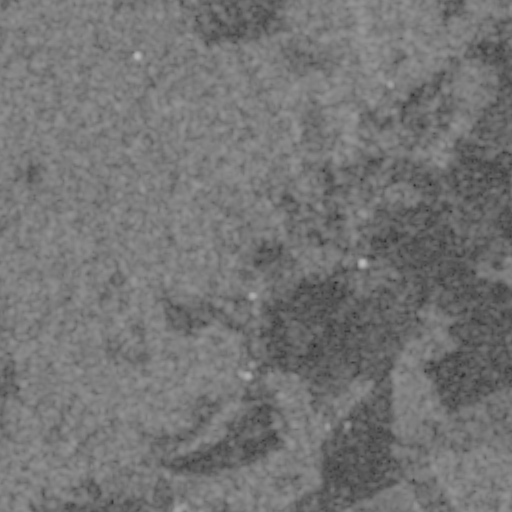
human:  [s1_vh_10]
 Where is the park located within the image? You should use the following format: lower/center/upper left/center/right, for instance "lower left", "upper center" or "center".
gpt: The park is located in the upper right of the image.
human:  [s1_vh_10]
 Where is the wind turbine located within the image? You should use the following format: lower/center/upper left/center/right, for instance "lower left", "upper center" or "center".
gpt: The wind turbine is located in the center right of the image.
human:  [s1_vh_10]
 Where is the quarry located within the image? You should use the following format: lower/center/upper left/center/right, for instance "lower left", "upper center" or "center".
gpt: There is no quarry in the image.

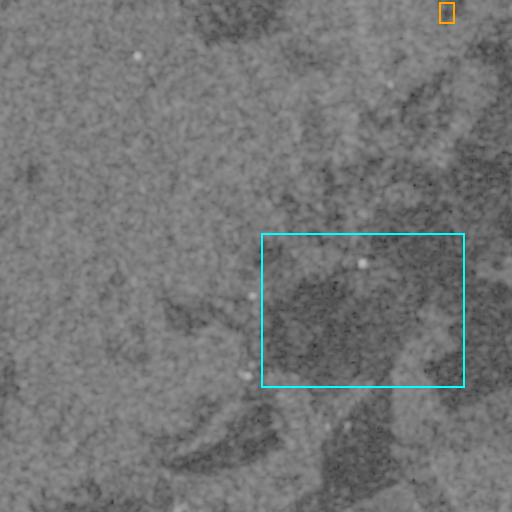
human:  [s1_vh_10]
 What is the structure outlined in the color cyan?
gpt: The structure outlined in cyan is a crop field.
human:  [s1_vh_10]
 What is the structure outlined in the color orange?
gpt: The structure outlined in orange is a park.
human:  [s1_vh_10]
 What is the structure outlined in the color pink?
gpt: There is no pink outline.